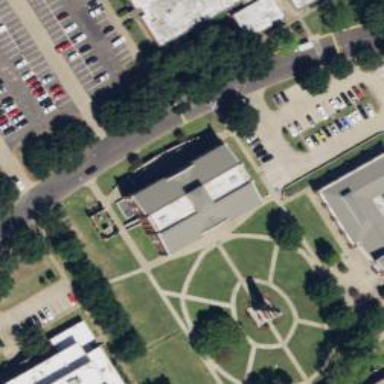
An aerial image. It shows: Library building.